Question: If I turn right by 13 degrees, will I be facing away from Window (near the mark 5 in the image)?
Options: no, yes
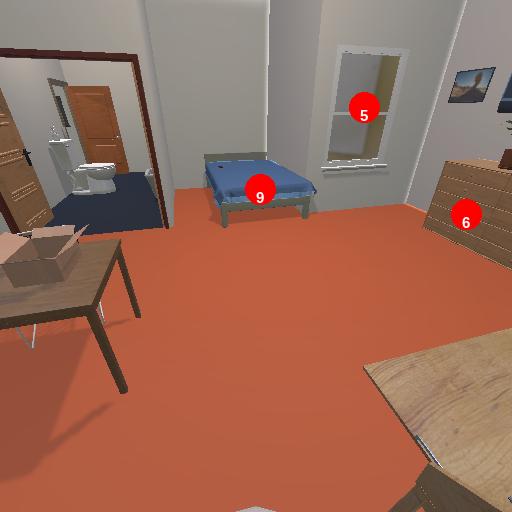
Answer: no